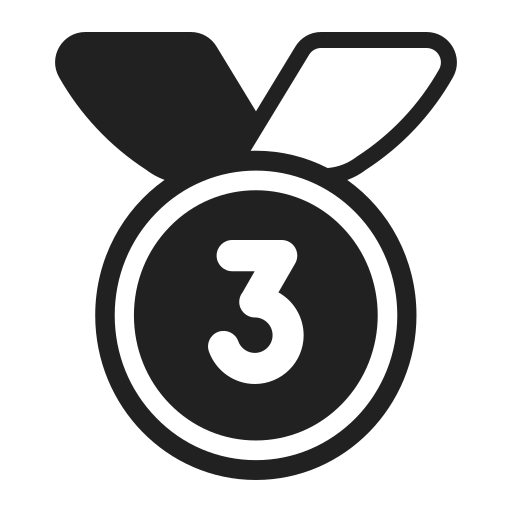
3rd place medal high contrast